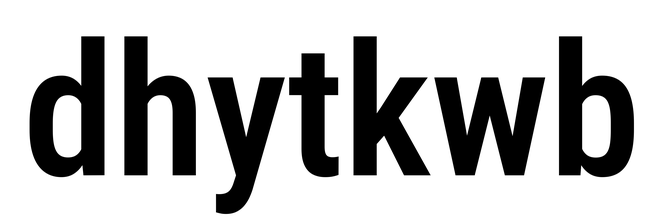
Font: Roboto_Condensed_SemiBold